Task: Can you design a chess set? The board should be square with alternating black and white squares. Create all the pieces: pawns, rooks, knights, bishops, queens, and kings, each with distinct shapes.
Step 5593:
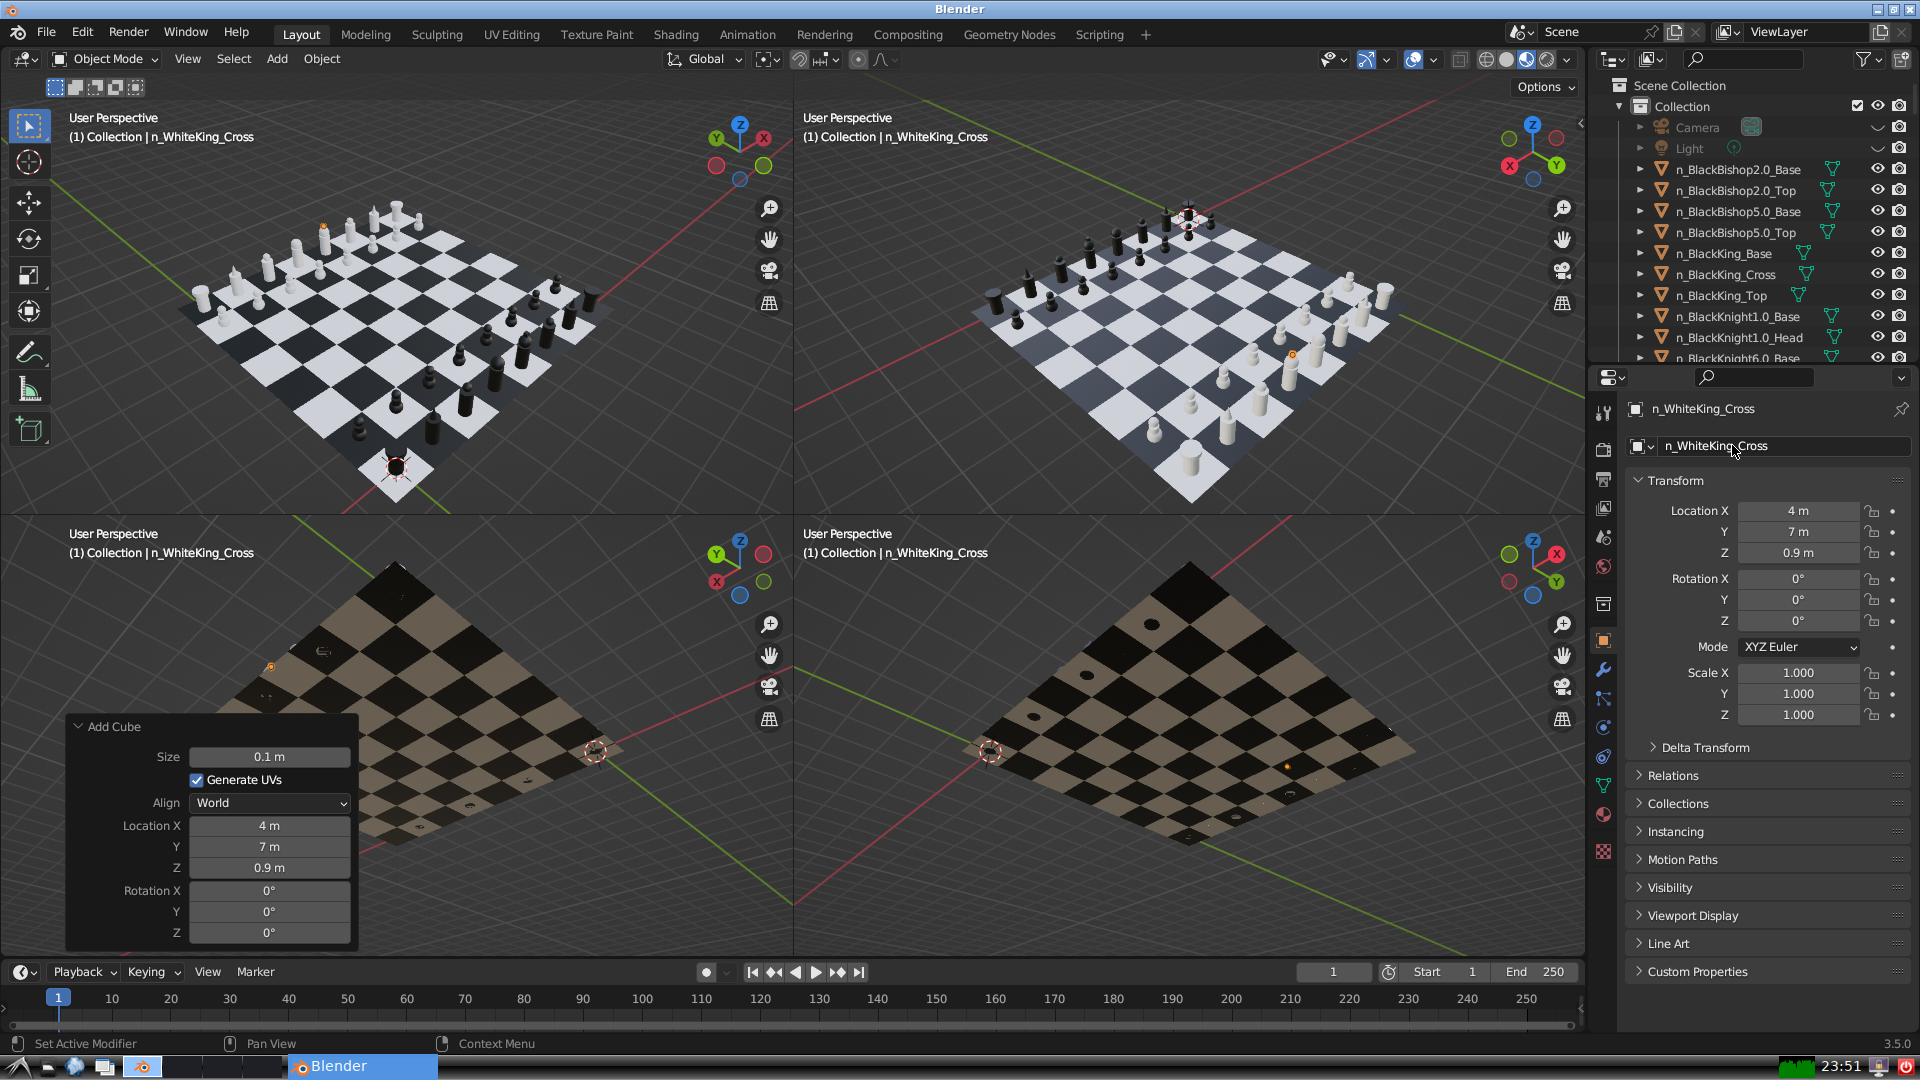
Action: {"mouse_move": [1603, 815]}